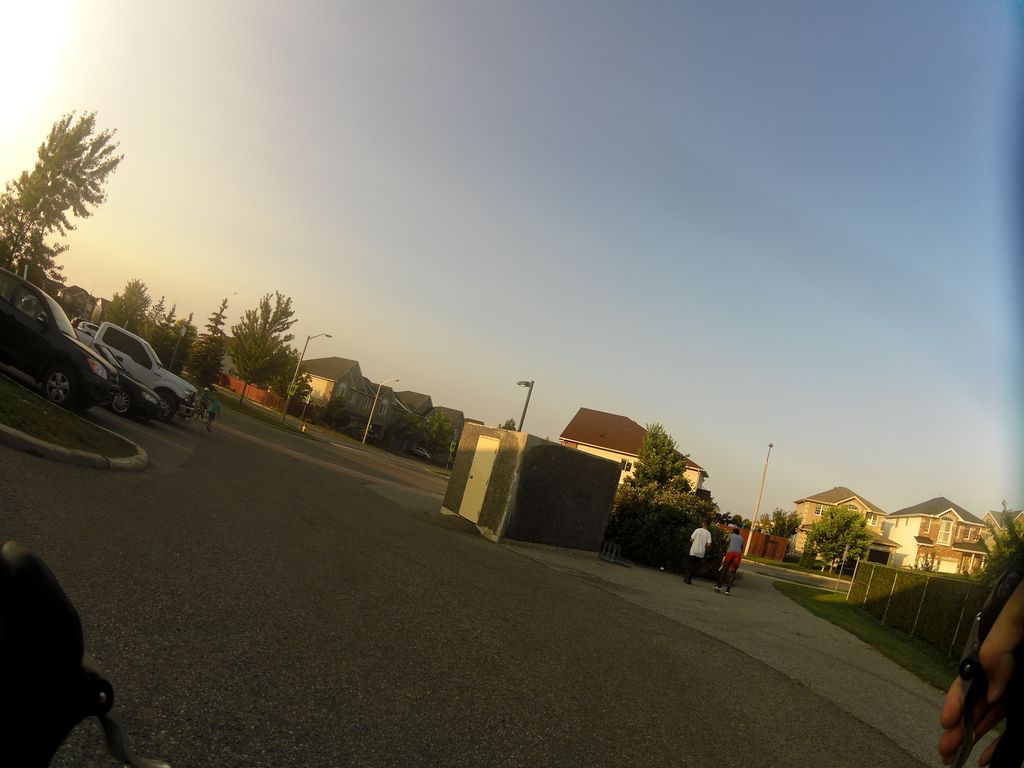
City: ottawa-gatineau